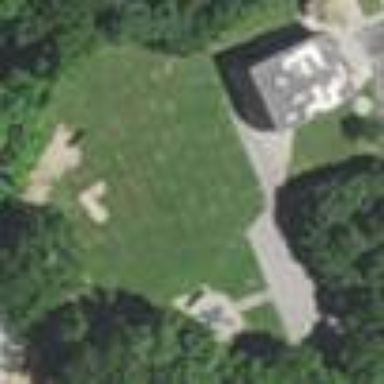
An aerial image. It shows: Elementary school.